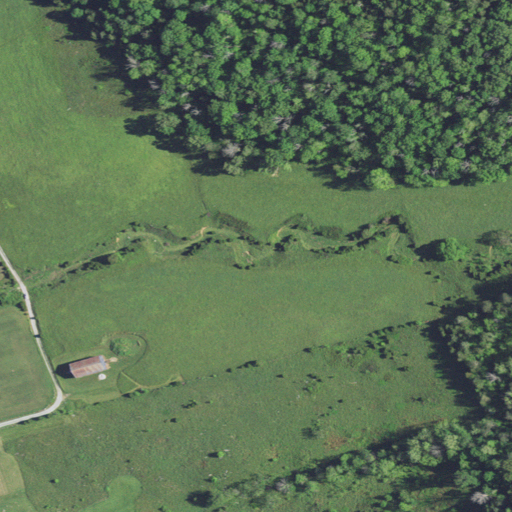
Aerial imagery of valley in Kentucky named Griff Hollow containing pasture, deciduous forest, mixed forest, open development, and low intensity development